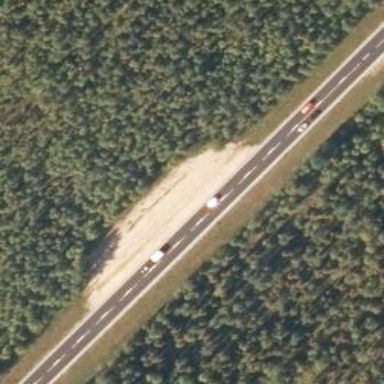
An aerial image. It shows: Asphalt road leading to rest area.